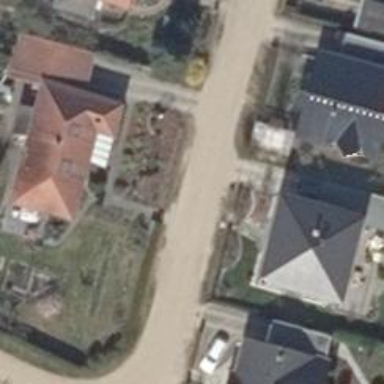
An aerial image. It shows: Driveway.